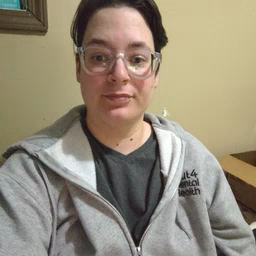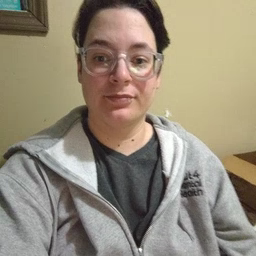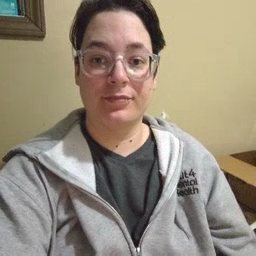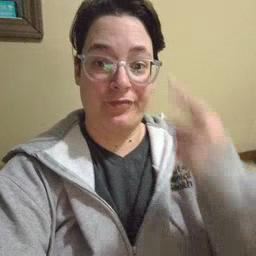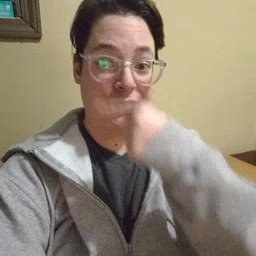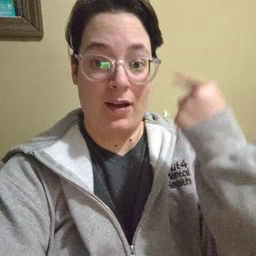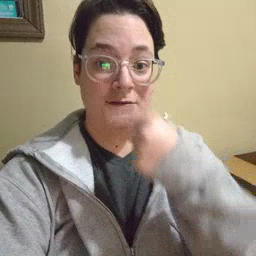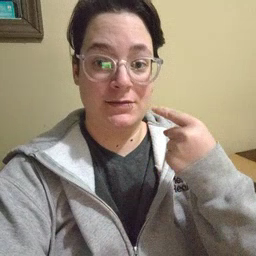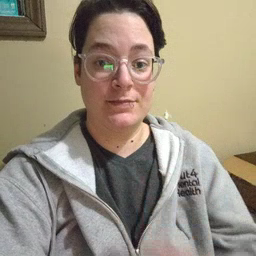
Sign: face